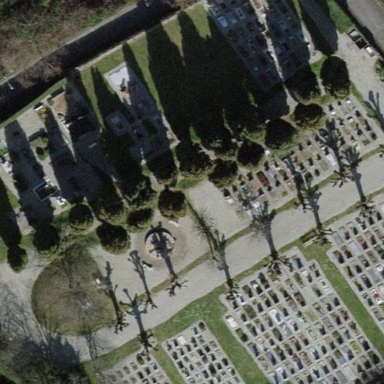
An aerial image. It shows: Cemetery.